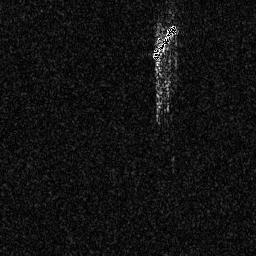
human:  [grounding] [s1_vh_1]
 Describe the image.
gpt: In the satellite image, there is  <ref>1 medium ship </ref> <box>[[58, 8, 68, 23, 0]]</box> located at top.